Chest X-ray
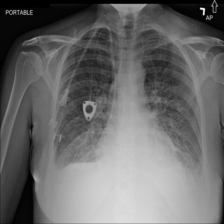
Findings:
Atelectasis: negative
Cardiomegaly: negative
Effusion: positive
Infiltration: negative
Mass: negative
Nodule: negative
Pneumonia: negative
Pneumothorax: negative
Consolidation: negative
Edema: negative
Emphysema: negative
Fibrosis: negative
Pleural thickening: negative
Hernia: negative